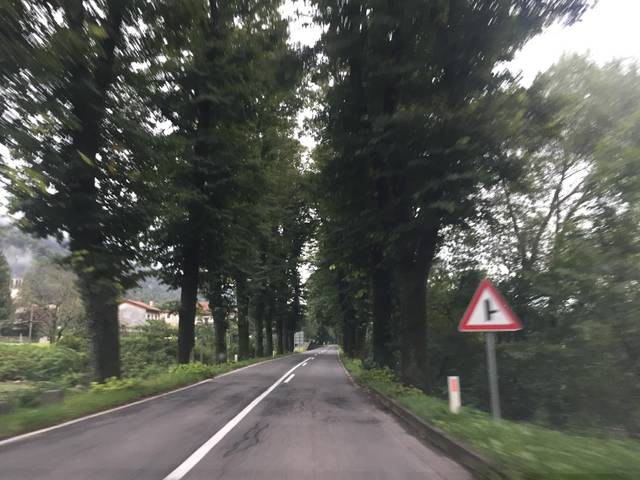
Region: Italy
Coordinates: 46.246, 13.528